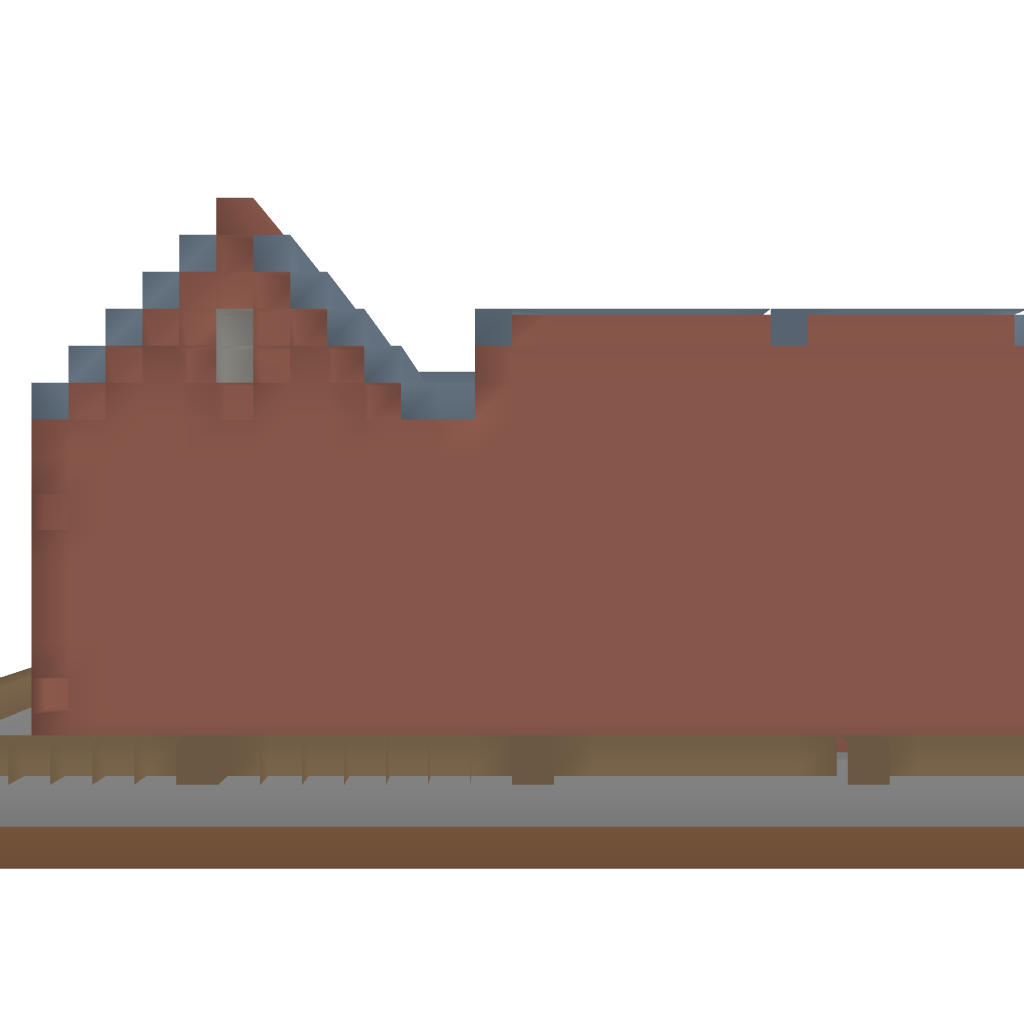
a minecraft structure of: Modern Brick House